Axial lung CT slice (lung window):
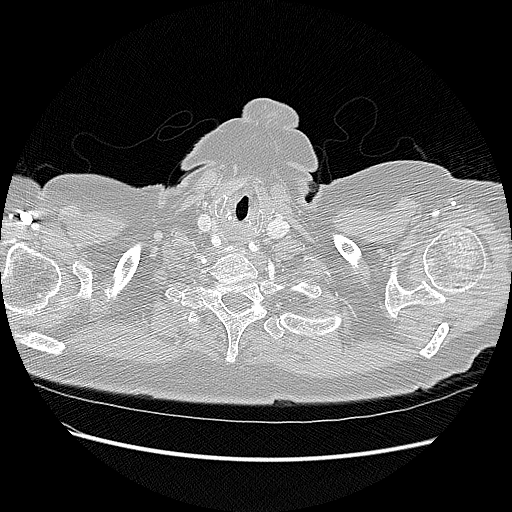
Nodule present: no